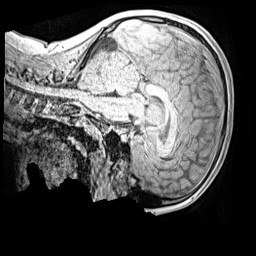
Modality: MP2RAGE
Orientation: sagittal
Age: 11
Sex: male
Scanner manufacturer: siemens
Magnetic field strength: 3 T
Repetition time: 4 s
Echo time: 0.00299 s